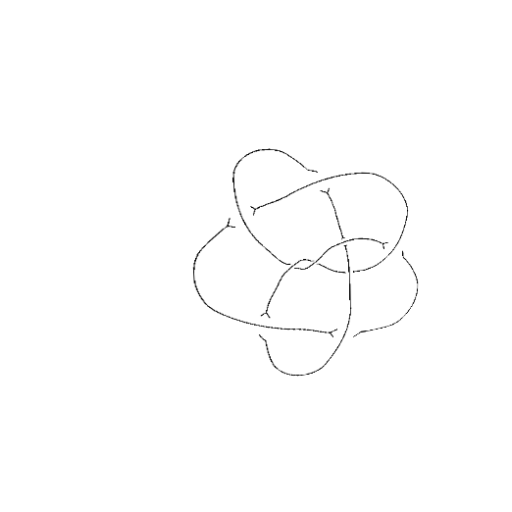
Crossing number: 9